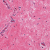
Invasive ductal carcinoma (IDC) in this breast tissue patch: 0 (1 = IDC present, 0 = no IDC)